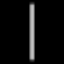
Label: line